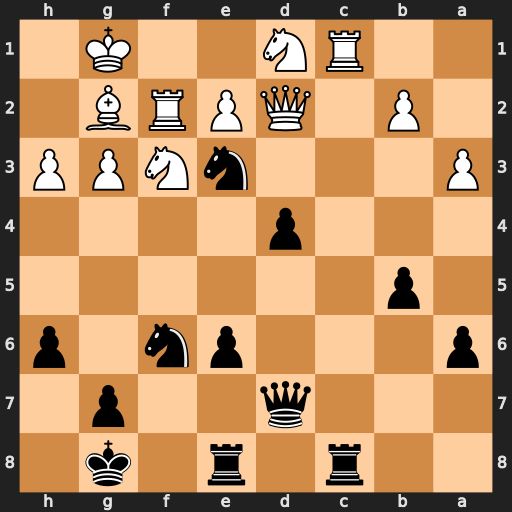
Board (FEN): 2r1r1k1/3q2p1/p3pn1p/1p6/3p4/P3nNPP/1P1QPRB1/2RN2K1
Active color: b
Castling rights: -
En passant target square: -
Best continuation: Ne4 Rxc8 Nxd2 Rxe8+ Qxe8